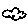
Label: cloud